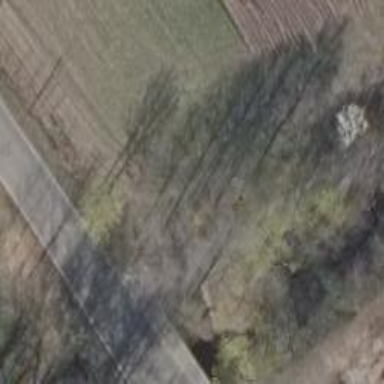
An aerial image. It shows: Row of broadleaved trees.